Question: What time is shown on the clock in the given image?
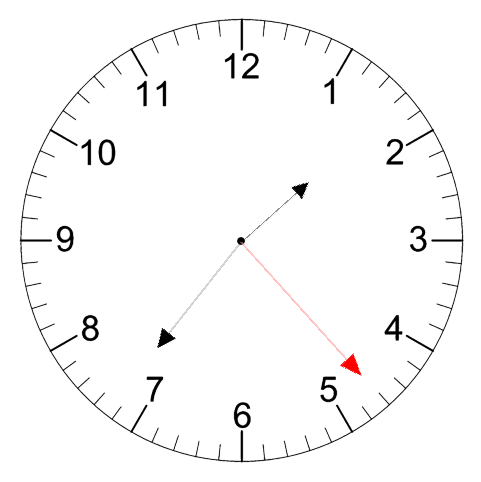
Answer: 01:36:23